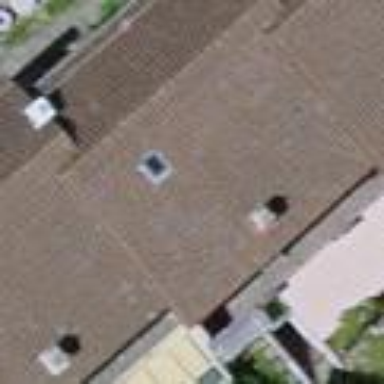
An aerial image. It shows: Gabled roof on residential building.